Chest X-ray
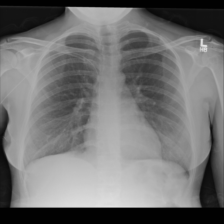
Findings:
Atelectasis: negative
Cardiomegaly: negative
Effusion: negative
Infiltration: negative
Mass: negative
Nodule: negative
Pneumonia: negative
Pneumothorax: negative
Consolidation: negative
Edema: negative
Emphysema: negative
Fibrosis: negative
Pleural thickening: negative
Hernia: negative